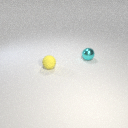
small yellow rubber sphere in front of small cyan metal sphere